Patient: sex F, age 26
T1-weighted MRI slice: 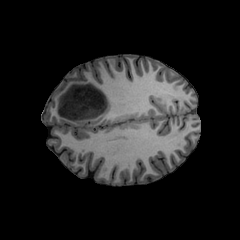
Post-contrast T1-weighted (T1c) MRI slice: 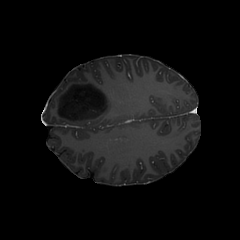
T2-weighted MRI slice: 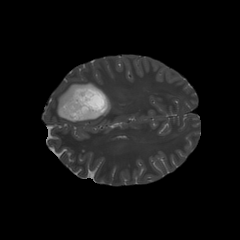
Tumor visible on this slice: yes
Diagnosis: Astrocytoma, IDH-mutant
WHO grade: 3